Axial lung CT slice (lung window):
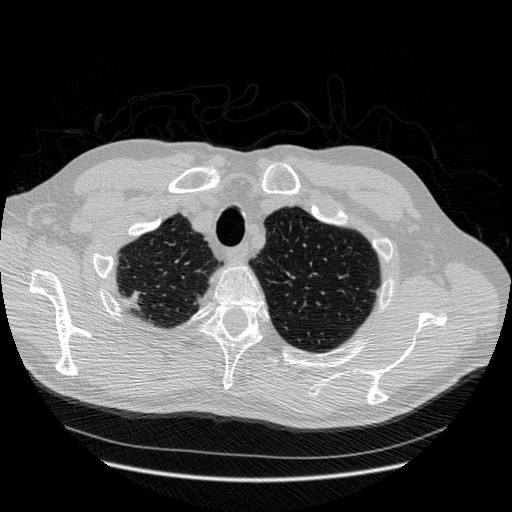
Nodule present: no